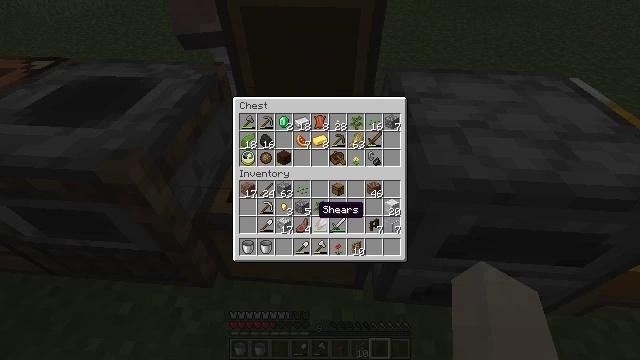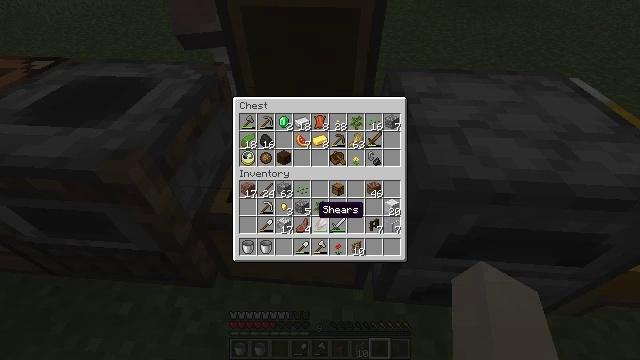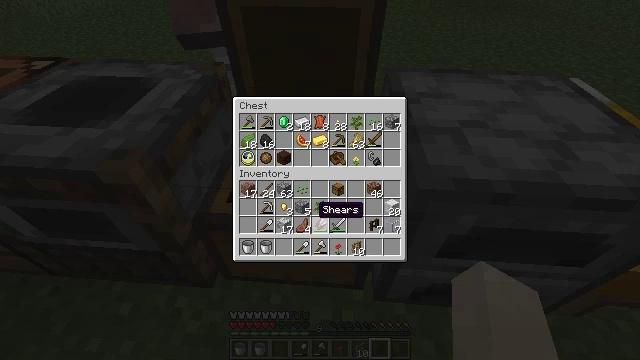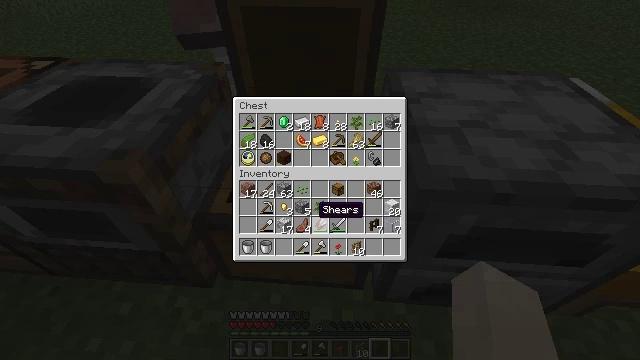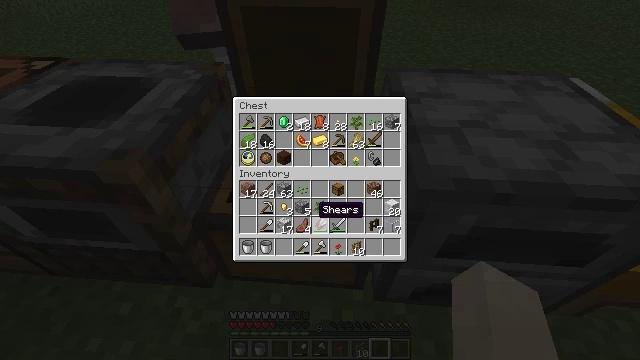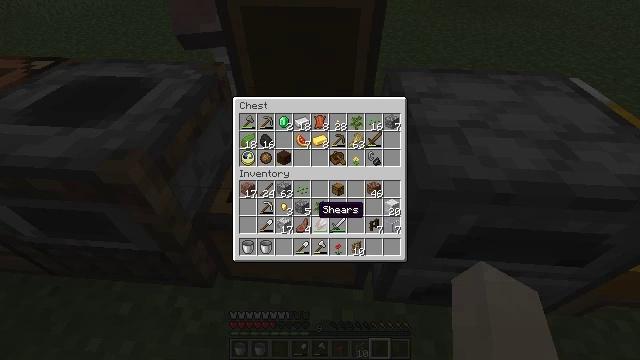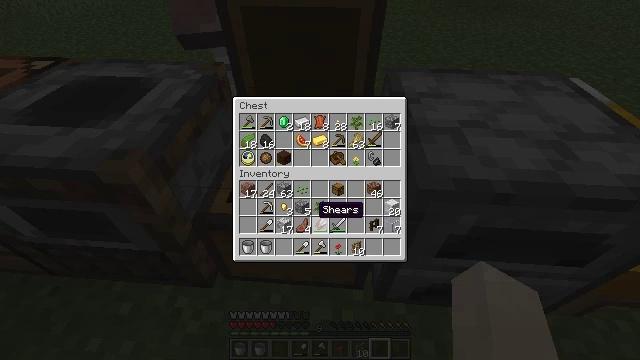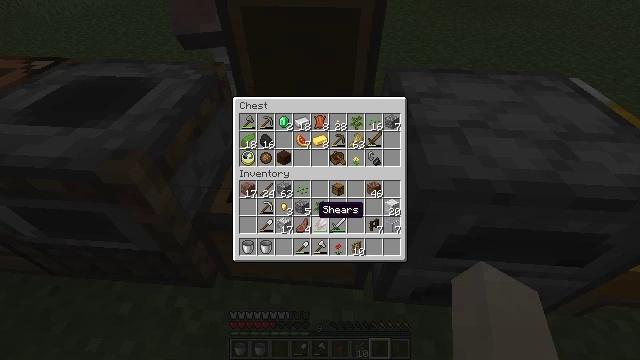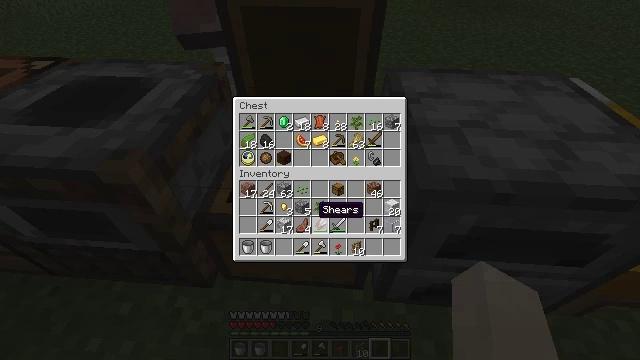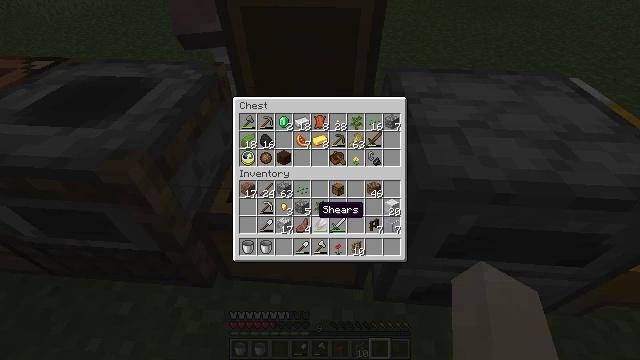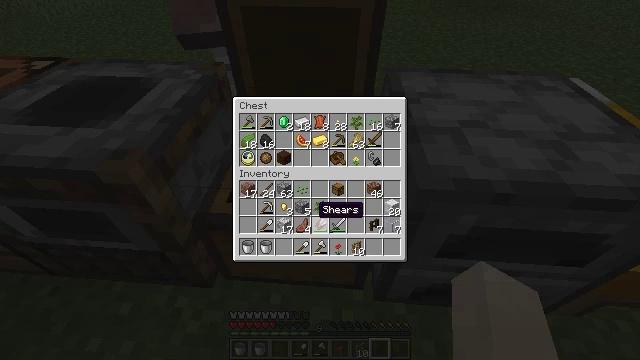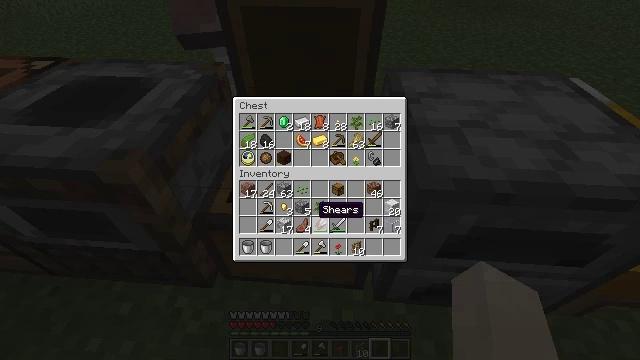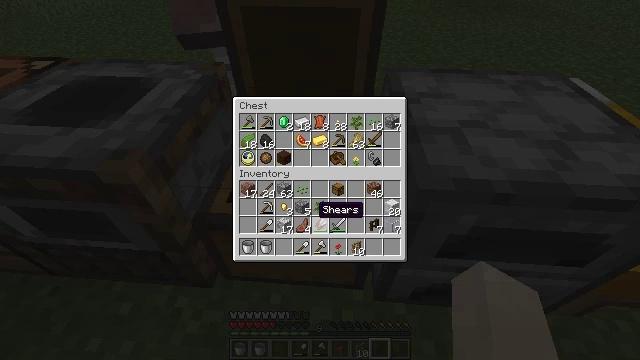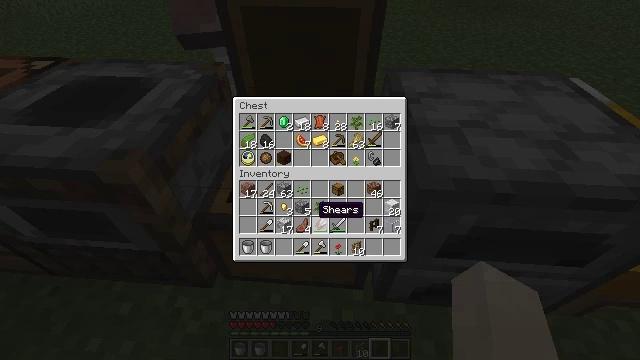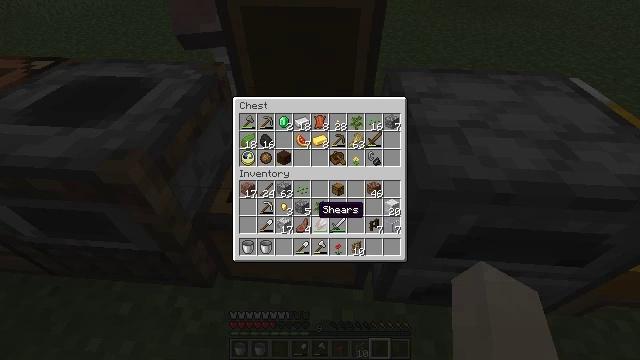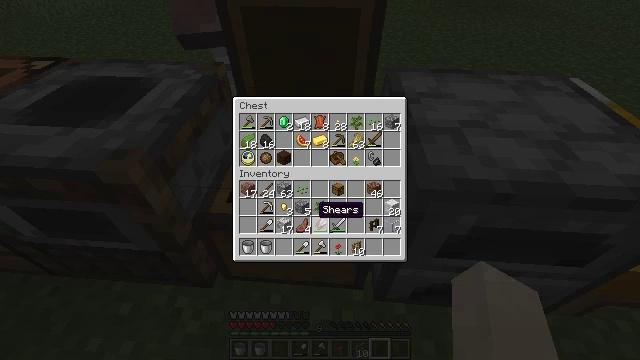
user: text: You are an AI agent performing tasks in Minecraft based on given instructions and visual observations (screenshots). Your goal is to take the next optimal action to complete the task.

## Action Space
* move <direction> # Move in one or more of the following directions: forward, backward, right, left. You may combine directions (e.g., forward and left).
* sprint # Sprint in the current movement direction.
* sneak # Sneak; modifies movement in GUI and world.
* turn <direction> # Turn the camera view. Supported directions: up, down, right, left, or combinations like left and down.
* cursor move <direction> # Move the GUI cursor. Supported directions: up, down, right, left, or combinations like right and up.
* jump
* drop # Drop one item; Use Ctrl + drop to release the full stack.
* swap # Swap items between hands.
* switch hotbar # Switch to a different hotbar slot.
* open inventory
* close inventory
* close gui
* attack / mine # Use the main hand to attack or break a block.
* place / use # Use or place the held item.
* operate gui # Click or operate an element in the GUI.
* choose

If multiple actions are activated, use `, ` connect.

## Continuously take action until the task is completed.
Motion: motion action
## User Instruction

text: Harvest the dark oak sapling.
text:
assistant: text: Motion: no_op
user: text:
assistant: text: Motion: no_op
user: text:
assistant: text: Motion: no_op
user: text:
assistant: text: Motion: no_op
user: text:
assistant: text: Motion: no_op
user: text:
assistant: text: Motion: no_op
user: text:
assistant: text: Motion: no_op
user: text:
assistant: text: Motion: no_op
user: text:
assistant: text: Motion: no_op
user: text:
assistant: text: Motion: no_op
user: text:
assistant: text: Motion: no_op
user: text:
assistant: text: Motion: no_op
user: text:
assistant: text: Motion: no_op
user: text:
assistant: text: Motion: no_op
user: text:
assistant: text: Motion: no_op
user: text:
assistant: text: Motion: no_op
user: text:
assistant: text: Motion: no_op
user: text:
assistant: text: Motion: no_op
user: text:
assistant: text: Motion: no_op
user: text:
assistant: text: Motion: no_op
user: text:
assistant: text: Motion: no_op
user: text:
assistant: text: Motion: no_op
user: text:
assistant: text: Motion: no_op
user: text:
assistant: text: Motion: no_op
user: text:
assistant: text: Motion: no_op
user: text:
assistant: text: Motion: no_op
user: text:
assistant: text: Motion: no_op
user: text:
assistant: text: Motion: no_op
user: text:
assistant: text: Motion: no_op
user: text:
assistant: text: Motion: no_op